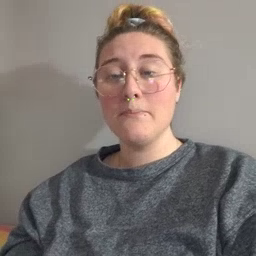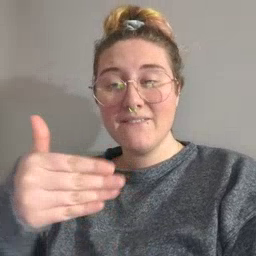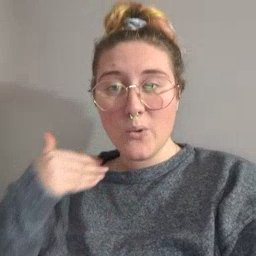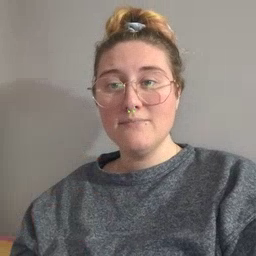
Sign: before